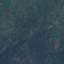
Land use / land cover class: Forest